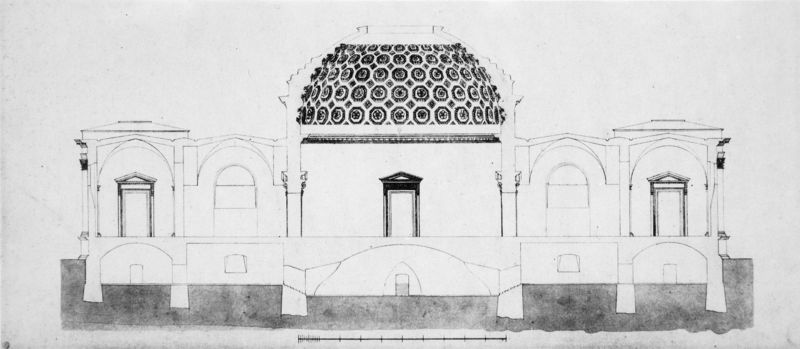
Titel: Glyptothek am Königsplatz in München, Querschnitt (Projekt I)
Künstler: Carl von Fischer
Standort: München
Institution: Architektursammlung der Technischen Universität
Schlagwörter: weiß, dreieck, fenster, grau, schwarz, skizze, säulen, tür, zeichnung, zimmer, dach, gebäude, haus, schloss, muster, ornament, architektur, ebene, kirche, mantel, decke, innen, klassizismus, front, rund, bogen, türen, dächer, giebel, linien, kuppel, treppe, klimt, striche, tor, aufsicht, bögen, eingang, eingänge, keller, gewölbe, antike, palast, schnitt, jugenstil, schwarzweiß, kreise, mosaik, räume, entwurf, schema, portal, gruft, portale, spitzbögen, treppenhaus, historismus, etagen, plan, tempel, kasetten, kassetten, wien, ausriss, vorlage, träger, noppen, querschnitt, entwur, rosetten, glyptothek, klassisch, geschoss, klenze, kassette, massstab, aufriss, tympanon, zeichung, zentralbau, zweigeschossig, kassettiert, rotunde, fundament, kuppelraum, maß, anbauten, seiteneingänge, geölbe, grotten, monticello, oberirdisch, seitenportale, seitentüren, unterbau, unterirdisch, kellergewölbe, luken, einang, lassizismus, aufri, kuüüel, aufrß